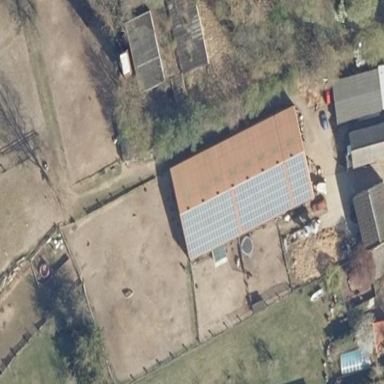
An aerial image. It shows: Farmyard dedicated to equestrian activities. It is leisure land for horse riding.